Field crop: maize
Growth stage: 2
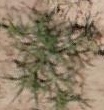
Species: salsola